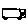
Label: car